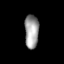
Tissue: lung
Cell type: Epithelial cells
Senescence score: 0.2008
Nuclear area (px): 466
Mean DAPI intensity: 156.451